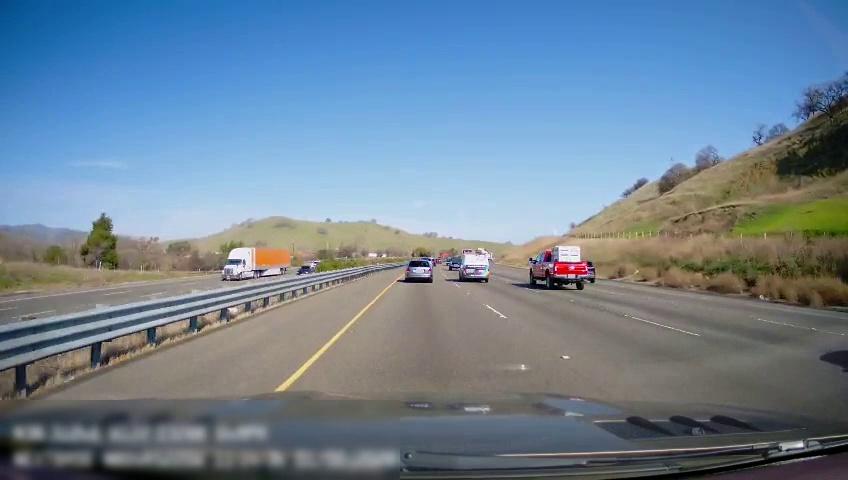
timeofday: Day
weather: Sunny
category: Drivable Space
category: Drivable Space
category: Vehicles | Truck
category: Vehicles | SUV
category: Vehicles | Car
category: Vehicles | SUV
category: Vehicles | Truck
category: Vehicles | Truck
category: Vehicles | SUV
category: Vehicles | Van
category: Vehicles | SUV
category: Lanes | Opposite Lane
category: Lanes | Opposite Lane
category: Lanes | Opposite Lane
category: Lanes | Current Lane
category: Lanes | Current Lane
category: Lanes | Alternate Lane
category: Lanes | Alternate Lane
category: Lanes | Alternate Lane